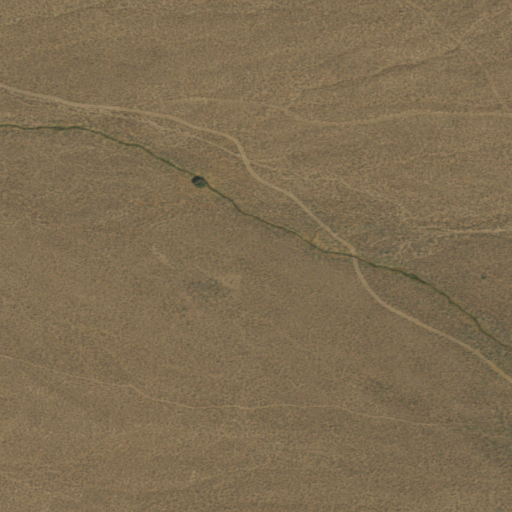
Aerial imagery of valley in Nevada named Pony Canyon containing only shrub